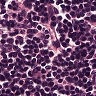
Metastatic tissue present: no